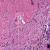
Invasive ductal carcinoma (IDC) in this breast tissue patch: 1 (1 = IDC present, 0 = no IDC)